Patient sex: M
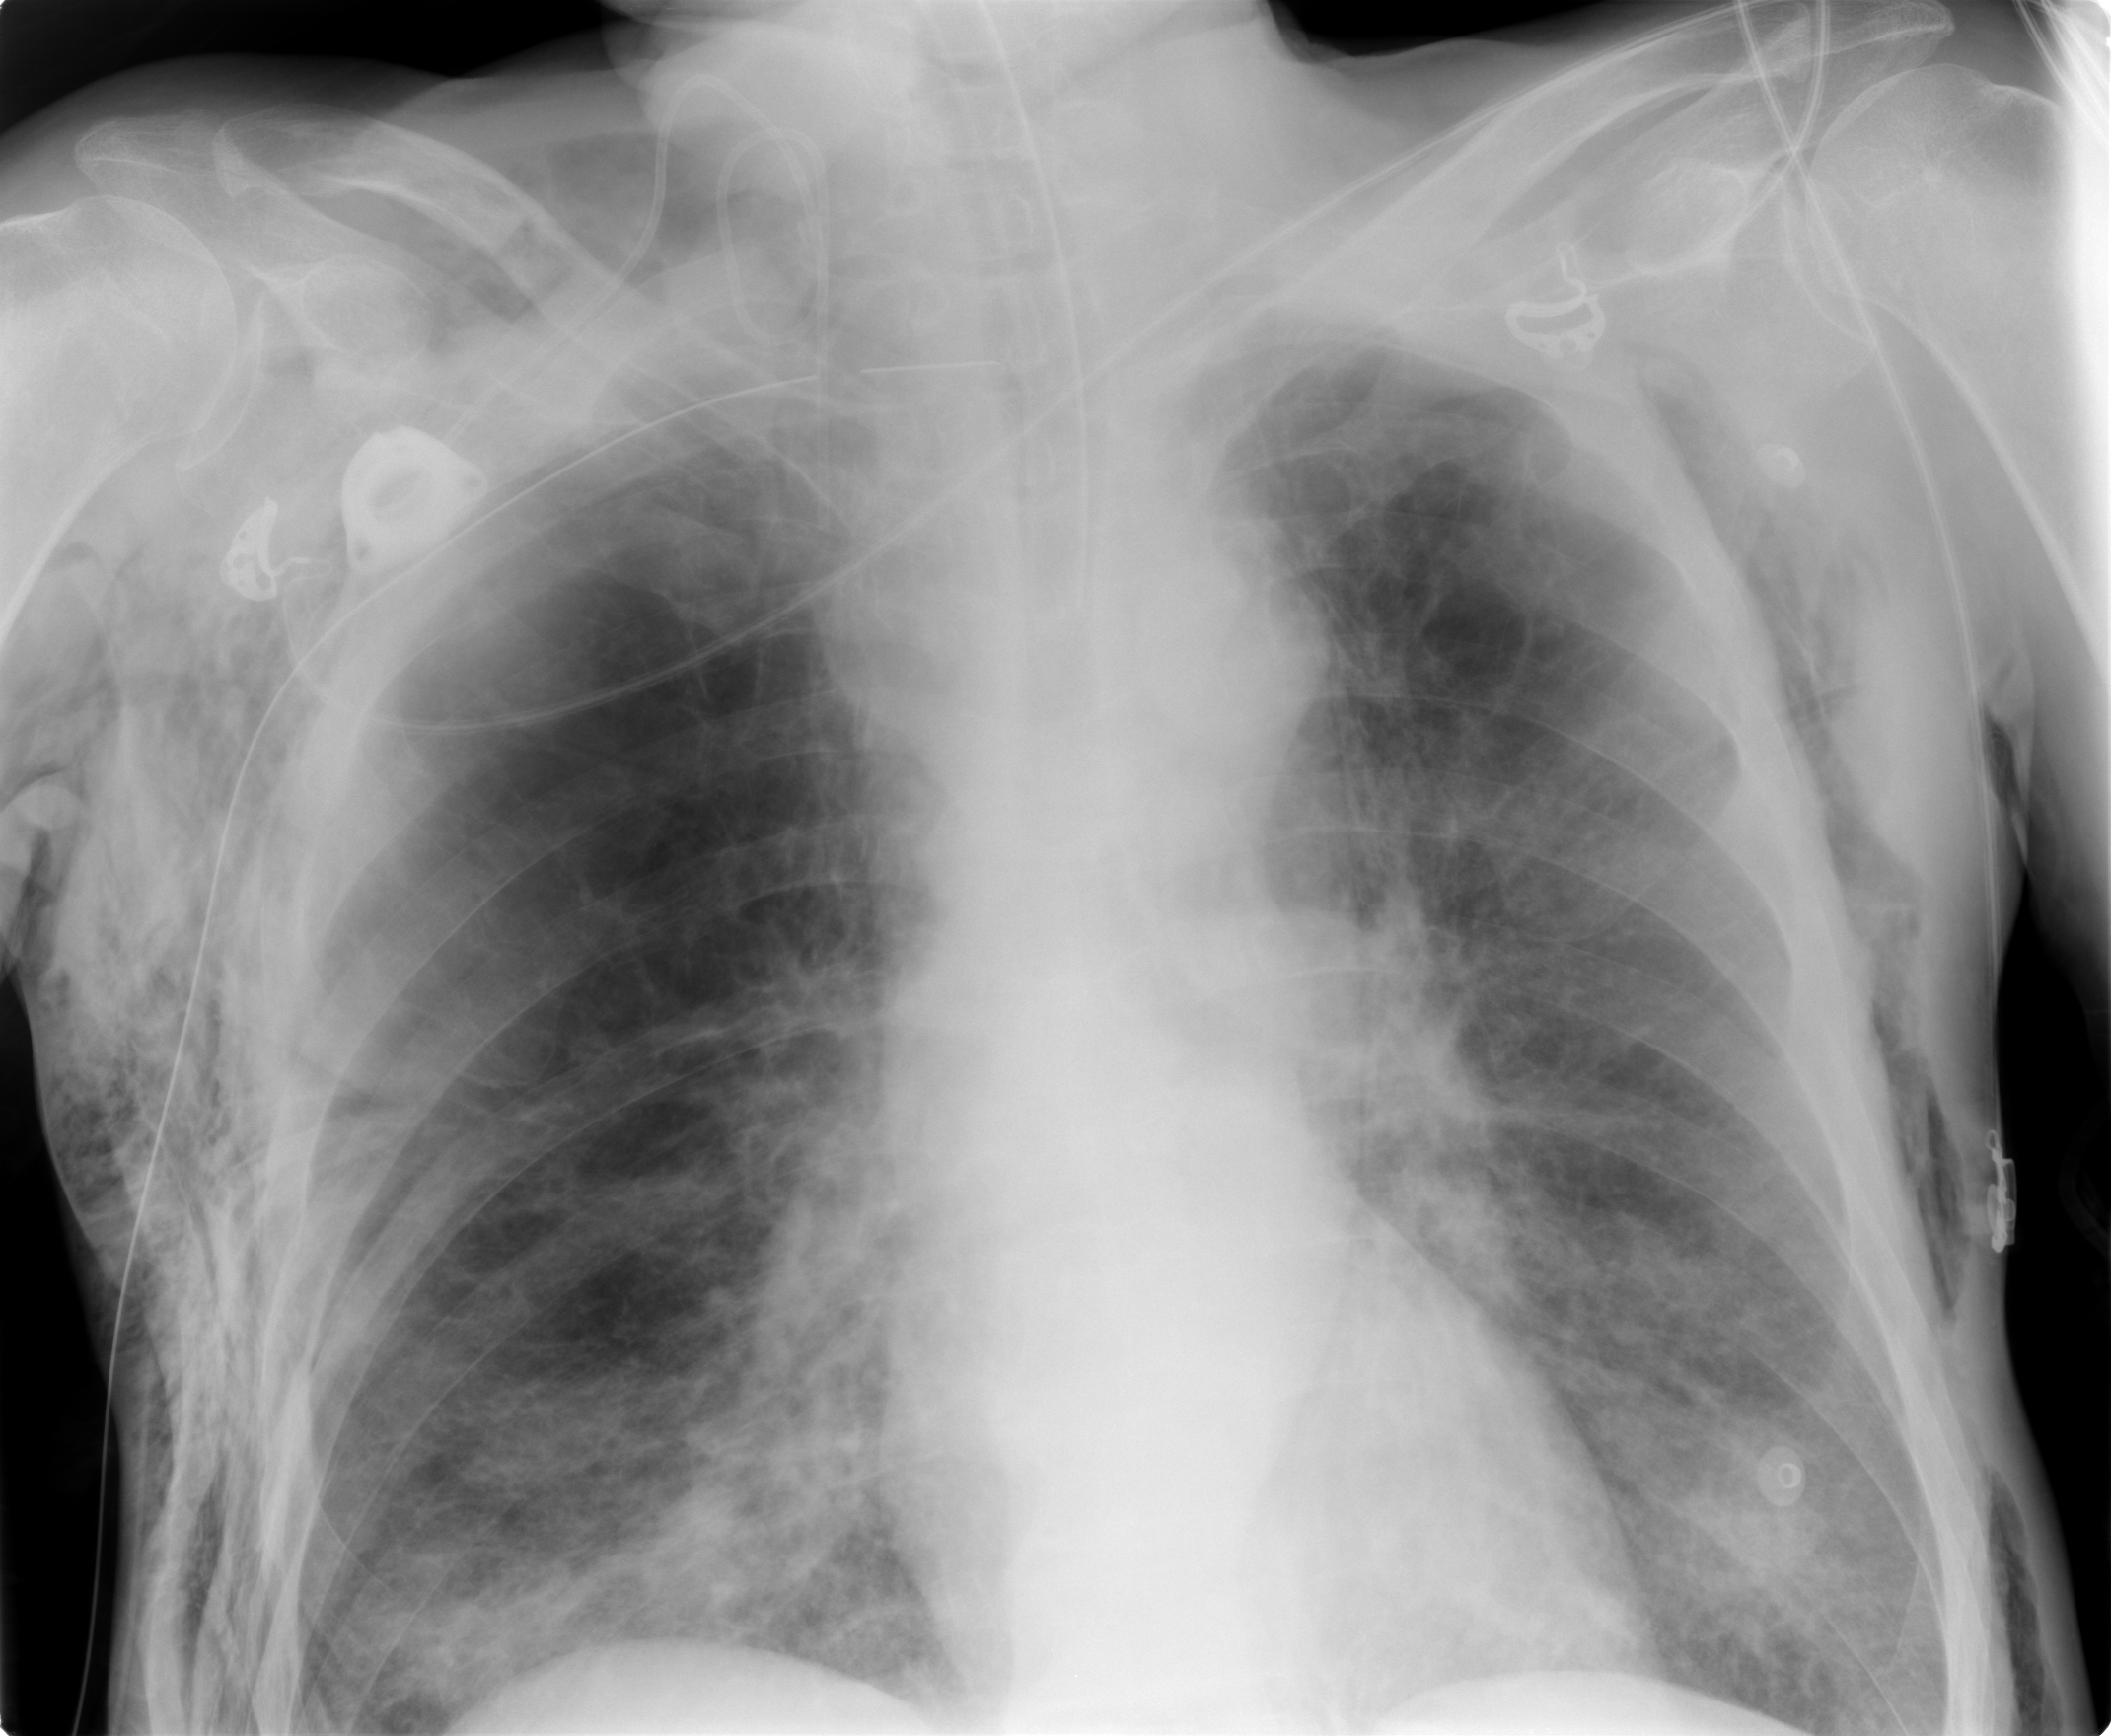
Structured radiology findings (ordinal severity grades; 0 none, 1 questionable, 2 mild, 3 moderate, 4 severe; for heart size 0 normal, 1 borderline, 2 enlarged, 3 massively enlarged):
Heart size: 0
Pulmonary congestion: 3
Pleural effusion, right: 0
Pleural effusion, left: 0
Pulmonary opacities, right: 3
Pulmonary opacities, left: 3
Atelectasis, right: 2
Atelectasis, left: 2